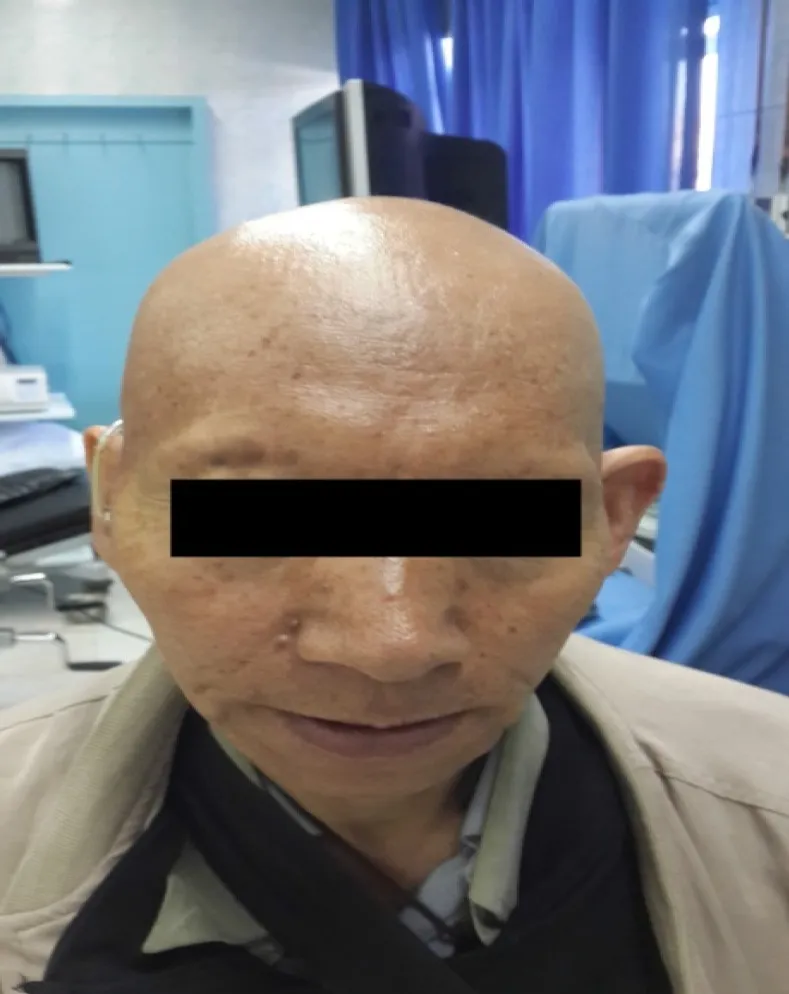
Alopecia and hair loss identified in patient with CCS.
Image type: medical_photograph (skin_photograph)